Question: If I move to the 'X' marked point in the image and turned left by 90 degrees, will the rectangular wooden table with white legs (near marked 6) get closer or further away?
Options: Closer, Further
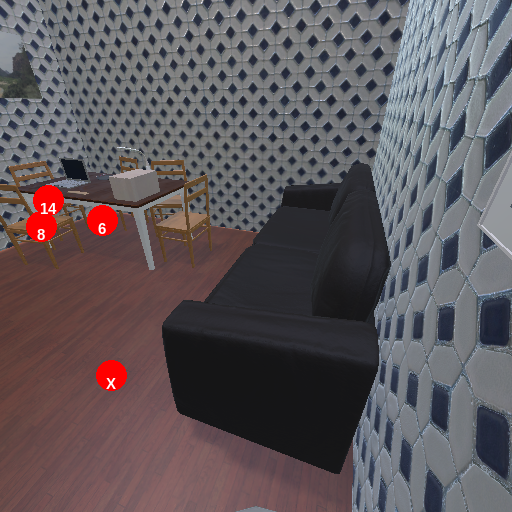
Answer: Closer